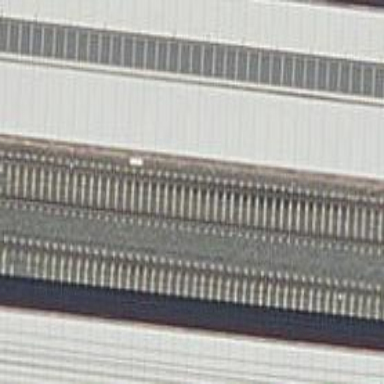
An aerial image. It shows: Public transport stop position along the railway.